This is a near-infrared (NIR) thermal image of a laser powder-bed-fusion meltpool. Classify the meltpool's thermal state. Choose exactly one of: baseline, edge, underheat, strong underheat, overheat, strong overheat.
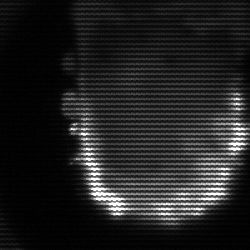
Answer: baseline